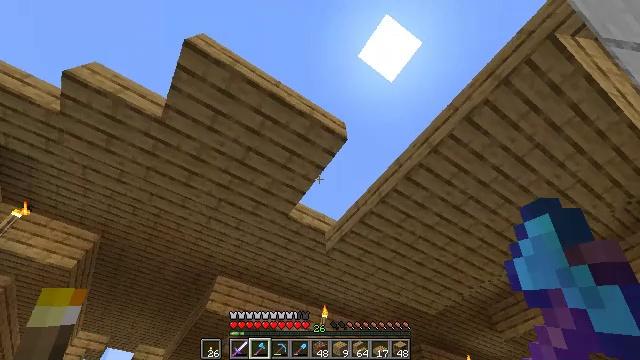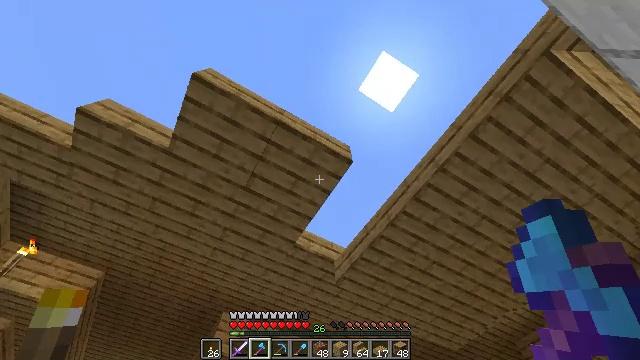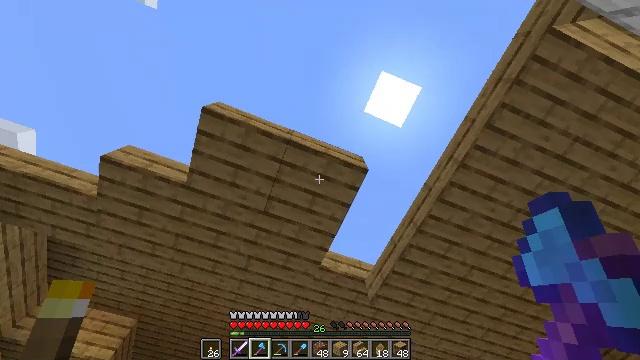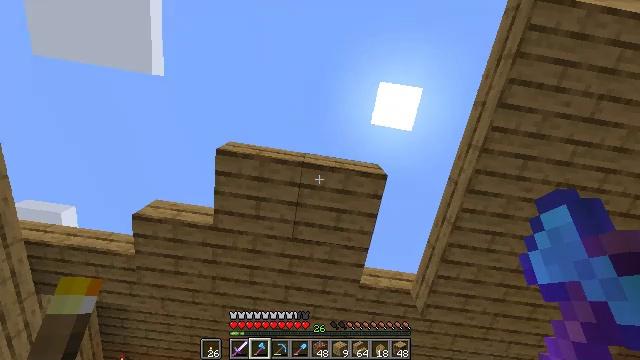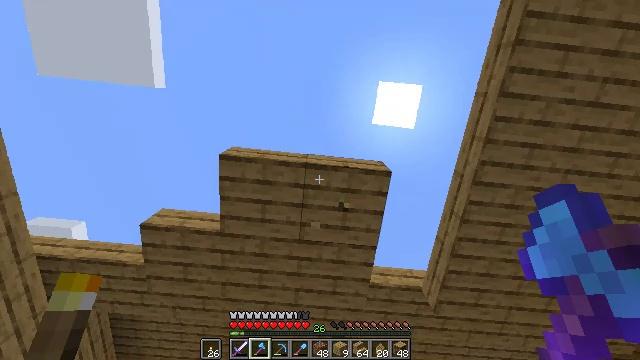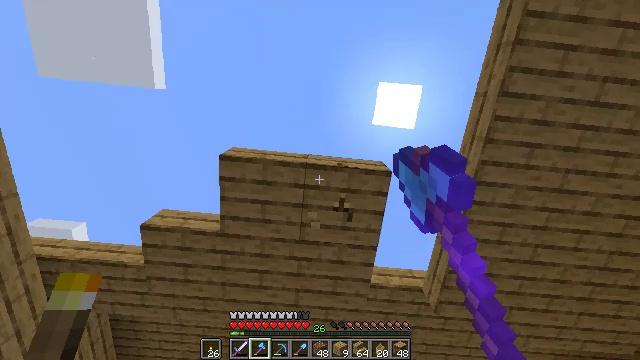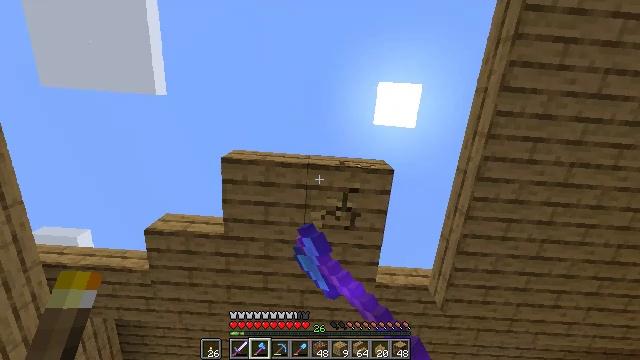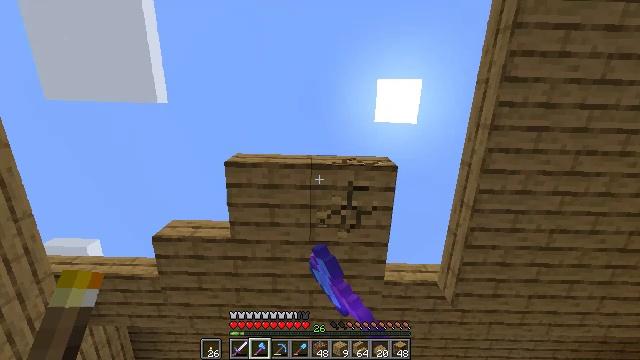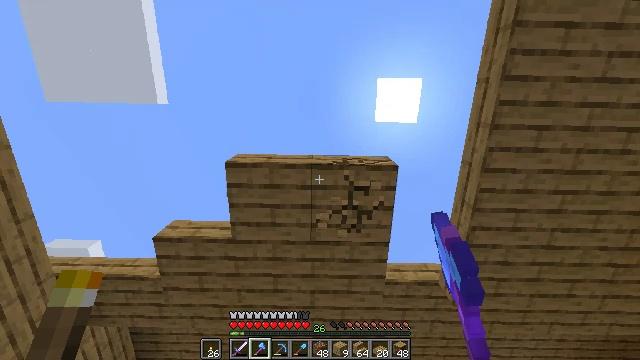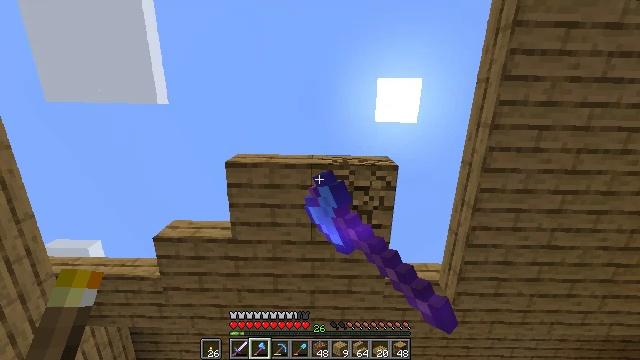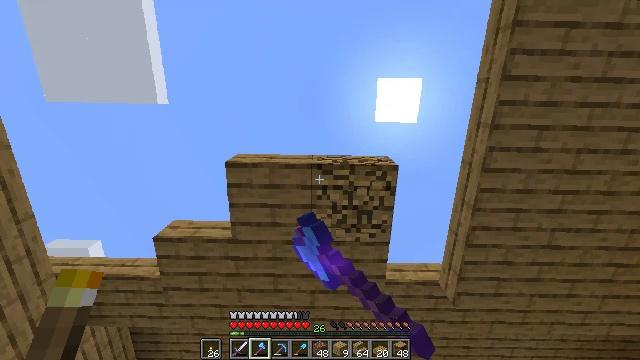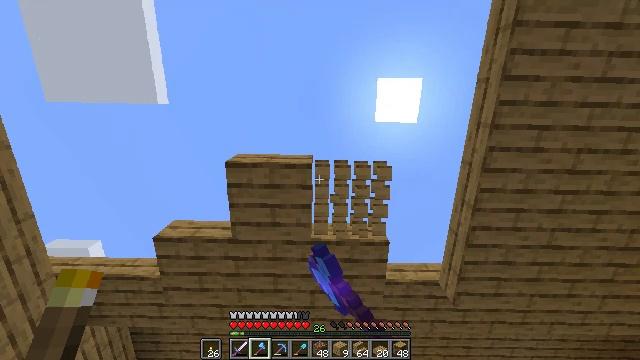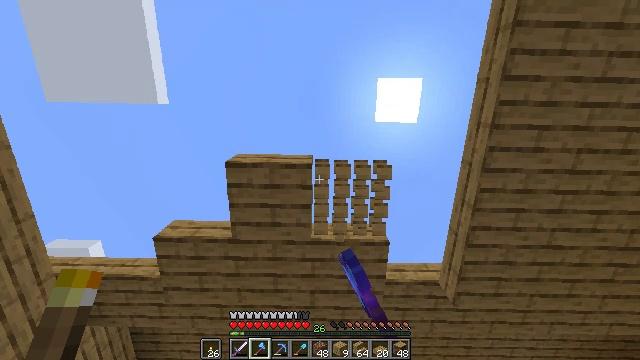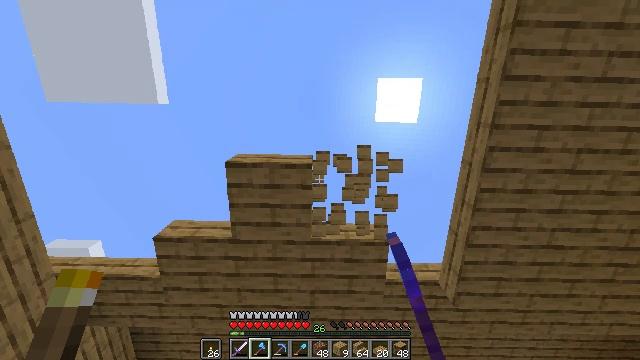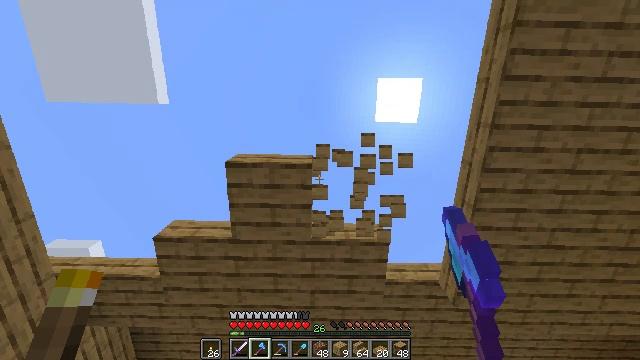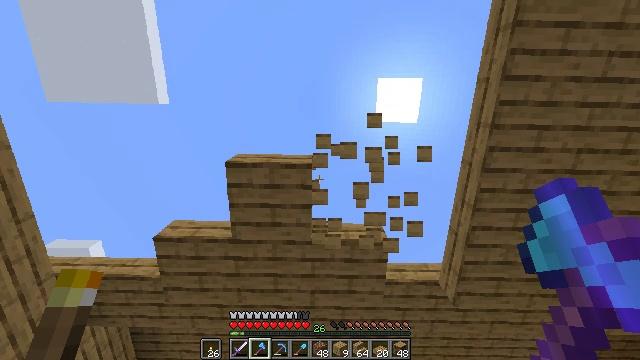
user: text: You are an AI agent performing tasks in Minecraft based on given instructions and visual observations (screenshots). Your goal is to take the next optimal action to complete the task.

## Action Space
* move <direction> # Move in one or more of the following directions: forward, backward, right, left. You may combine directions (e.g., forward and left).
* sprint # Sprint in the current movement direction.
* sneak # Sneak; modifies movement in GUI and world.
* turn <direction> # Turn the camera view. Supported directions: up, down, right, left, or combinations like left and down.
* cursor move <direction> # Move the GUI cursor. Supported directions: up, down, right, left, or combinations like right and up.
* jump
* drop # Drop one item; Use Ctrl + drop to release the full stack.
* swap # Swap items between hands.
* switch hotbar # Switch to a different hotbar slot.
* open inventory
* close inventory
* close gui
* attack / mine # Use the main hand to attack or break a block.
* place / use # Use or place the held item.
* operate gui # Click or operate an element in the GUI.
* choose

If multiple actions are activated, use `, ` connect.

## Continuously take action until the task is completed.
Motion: motion action
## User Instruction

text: Dig up the oak slab used in construction.
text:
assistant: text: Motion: turn left and up
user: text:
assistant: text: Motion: turn left and up
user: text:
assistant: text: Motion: turn left and up
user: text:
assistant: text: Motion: turn left, attack / mine
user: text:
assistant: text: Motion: attack / mine
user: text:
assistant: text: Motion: turn left, attack / mine
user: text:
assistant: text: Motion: turn left, attack / mine
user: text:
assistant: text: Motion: attack / mine
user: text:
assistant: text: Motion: attack / mine
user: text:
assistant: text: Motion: attack / mine
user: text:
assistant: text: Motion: attack / mine
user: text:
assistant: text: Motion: attack / mine
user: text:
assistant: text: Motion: attack / mine
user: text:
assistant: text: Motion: attack / mine
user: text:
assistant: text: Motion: attack / mine
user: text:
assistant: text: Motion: attack / mine
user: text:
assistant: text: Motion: turn left, attack / mine
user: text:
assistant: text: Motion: move forward, turn left, attack / mine
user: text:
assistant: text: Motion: move forward, turn left, attack / mine
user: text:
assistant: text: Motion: move forward, attack / mine
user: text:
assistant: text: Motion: move forward, attack / mine
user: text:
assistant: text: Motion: attack / mine
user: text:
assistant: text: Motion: attack / mine
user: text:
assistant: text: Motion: attack / mine
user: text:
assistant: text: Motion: attack / mine
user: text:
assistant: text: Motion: attack / mine
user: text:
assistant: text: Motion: attack / mine
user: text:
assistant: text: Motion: attack / mine
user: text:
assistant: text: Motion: attack / mine
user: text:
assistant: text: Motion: attack / mine